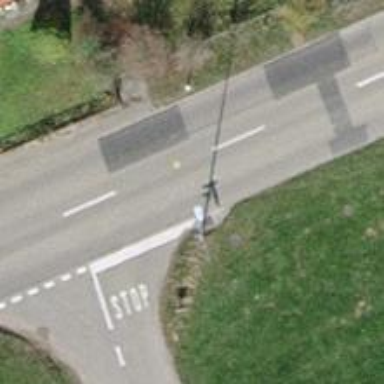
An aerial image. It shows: Guidepost providing information.